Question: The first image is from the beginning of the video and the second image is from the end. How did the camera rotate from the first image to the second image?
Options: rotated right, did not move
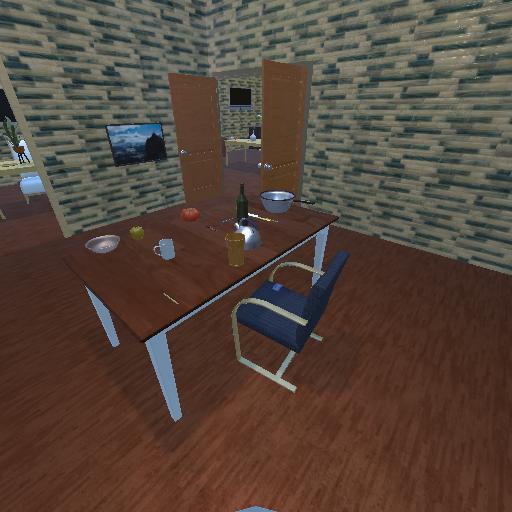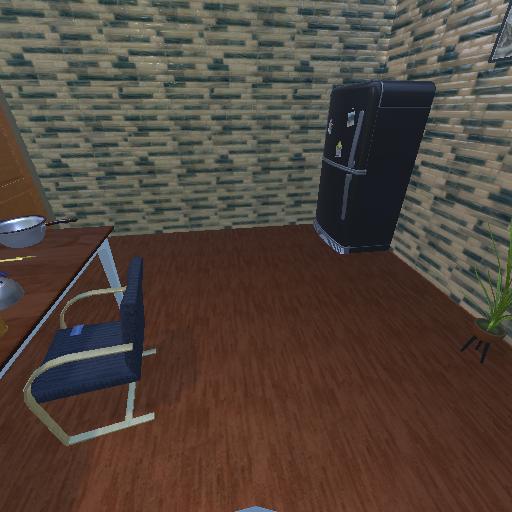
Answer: rotated right